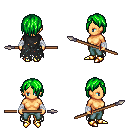
a pixel art fantasy rpg character, female body template, human, tanned skin, black tattered cape, teal pants, green bangs hairstyle, white cloth bandages, gold boots, spear, four views (front, back, left, right), 2x2 character sprite sheet, small pixel art, hard edges, no anti-aliasing